Interaction volume radius: 10 \u00c5
Interaction volume height: 15 \u00c5
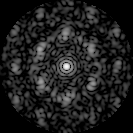
Disorder parameter: 0.6743